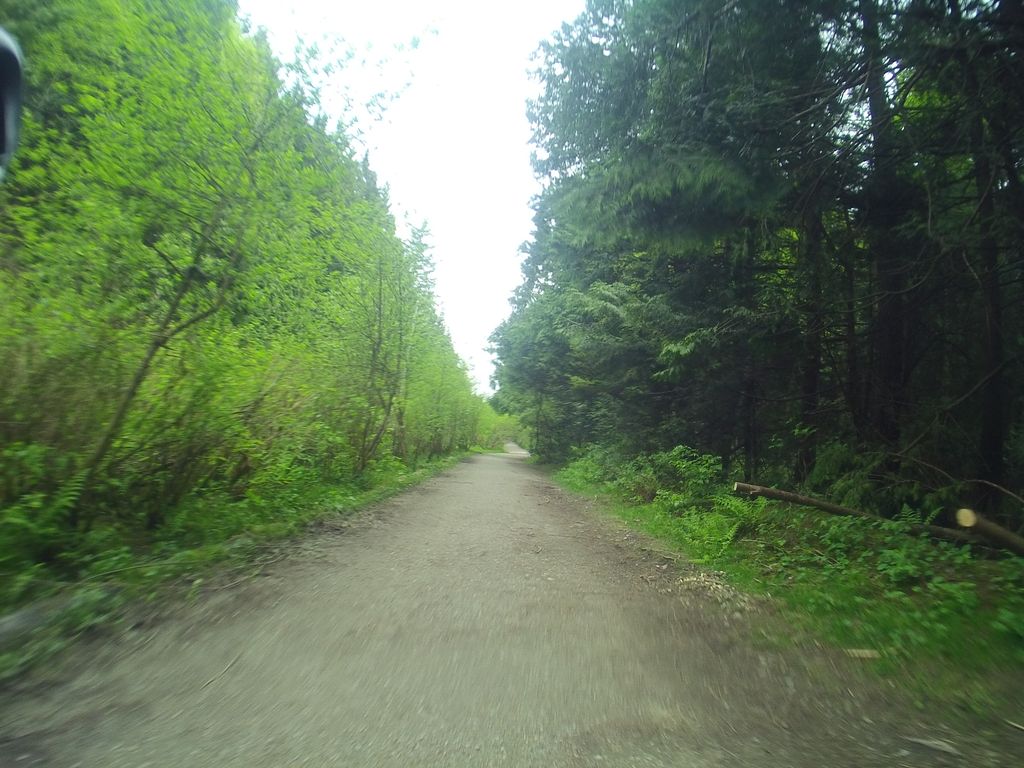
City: vancouver